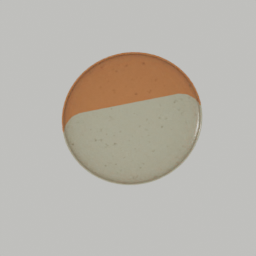
Label: tools